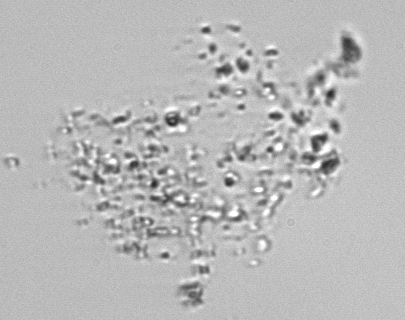
Label: Phaeocystis_debris